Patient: sex M, age 64
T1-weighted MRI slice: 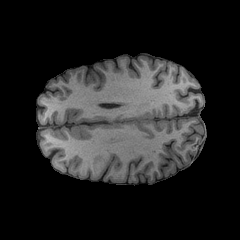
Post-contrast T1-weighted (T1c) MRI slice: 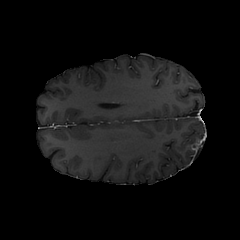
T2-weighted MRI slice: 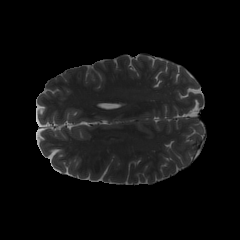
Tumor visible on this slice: no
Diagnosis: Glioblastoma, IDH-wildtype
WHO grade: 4